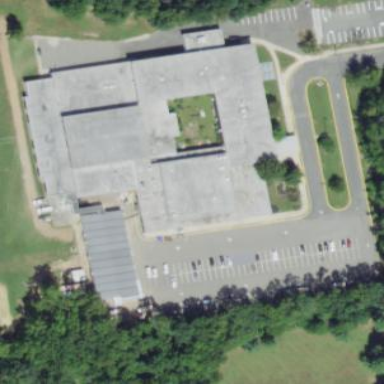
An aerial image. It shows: School building.